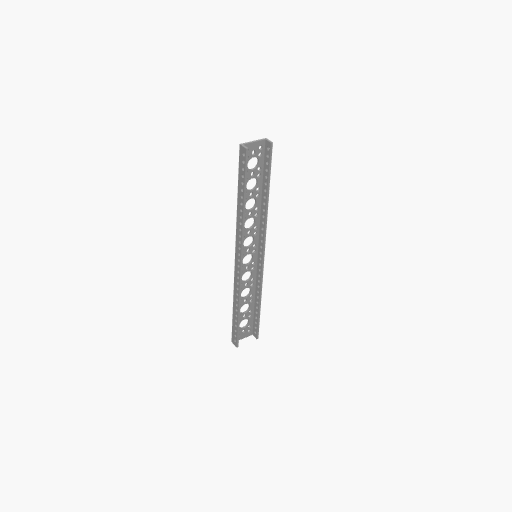
Part: MiniLowSideUChannel10H